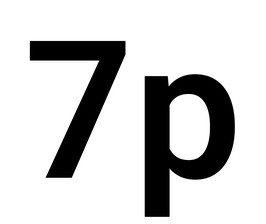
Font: Roboto_SemiBold